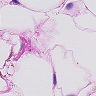
Metastatic tissue present: no